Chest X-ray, AP view. Patient: 55 years old, sex F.
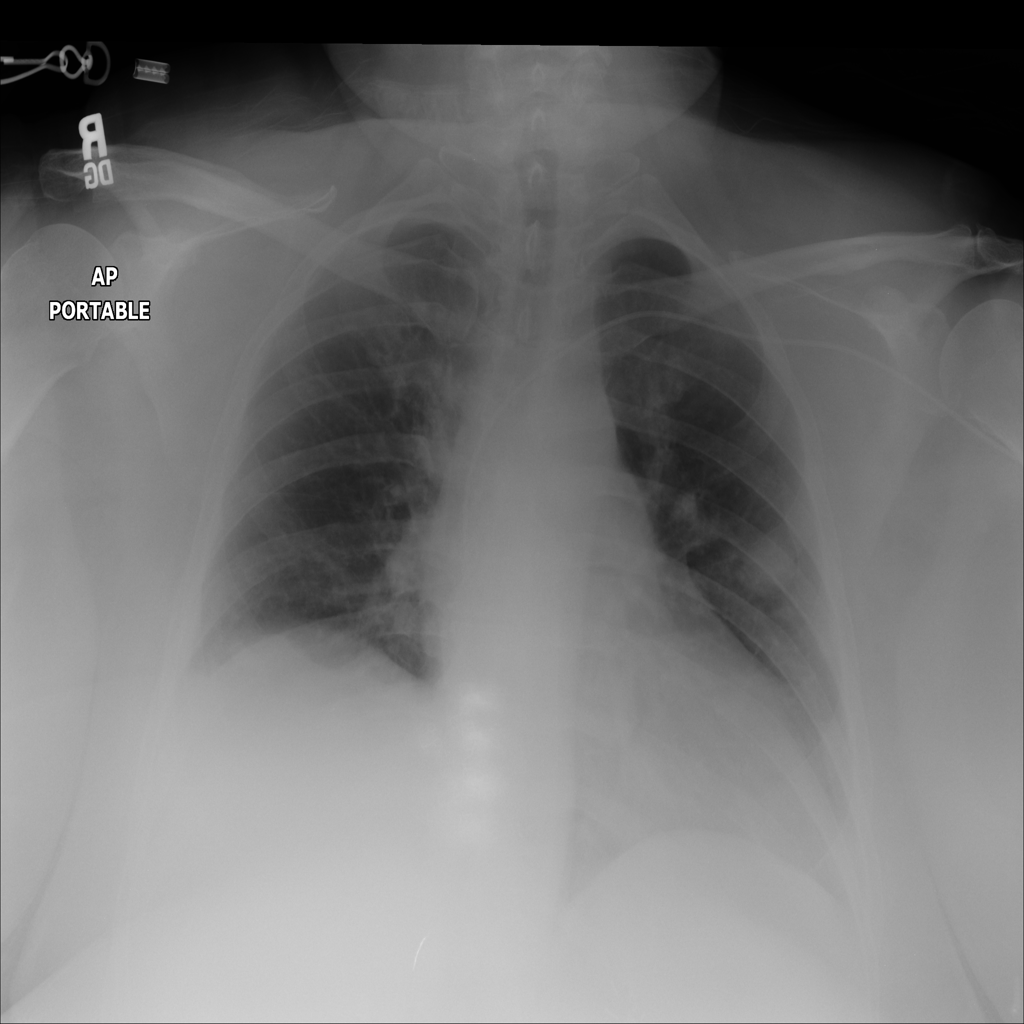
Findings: Mass